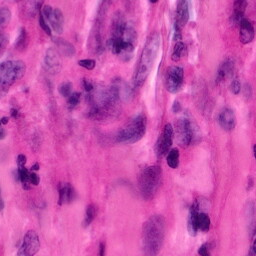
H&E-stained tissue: Pancreatic